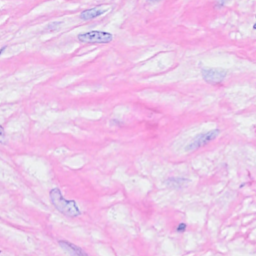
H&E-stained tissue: Breast